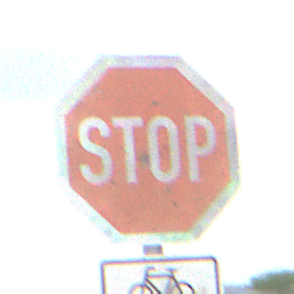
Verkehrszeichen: Stop
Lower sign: RichtungsangabeDurchPfeile9
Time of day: Midday
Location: Outdoor (Nature)
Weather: PartlyCloudy
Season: NotSpecified
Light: Natural